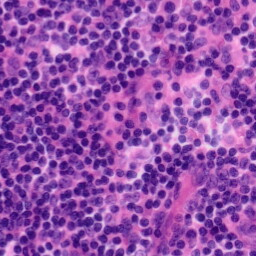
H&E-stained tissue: Tonsil